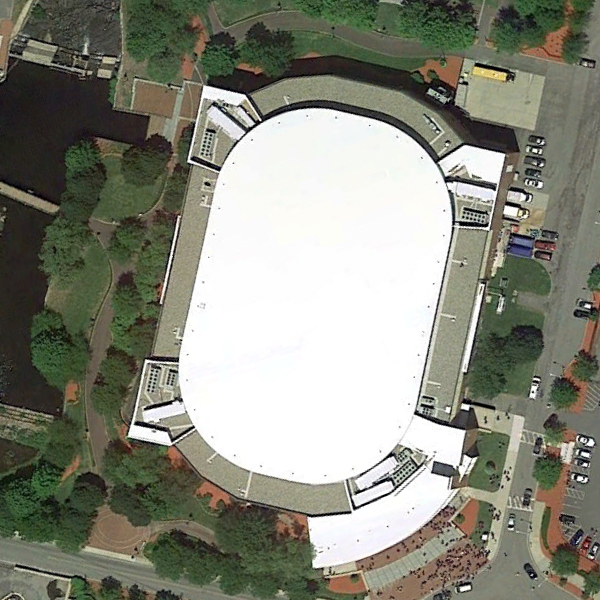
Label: Center